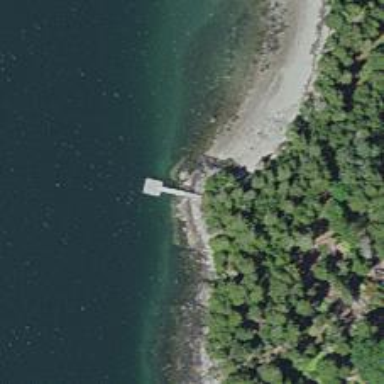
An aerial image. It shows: Man-made pier.